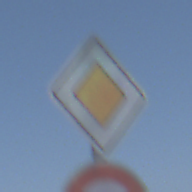
Verkehrszeichen: Vorfahrtsstrasse
Zusatzzeichen unten: Ueberholverbot
Umgebung: Outdoor, Nature
Tageszeit: Midday
Wetter: PartlyCloudy
Licht: Natural
Jahreszeit: NotSpecified
Kontrast: HighContrast